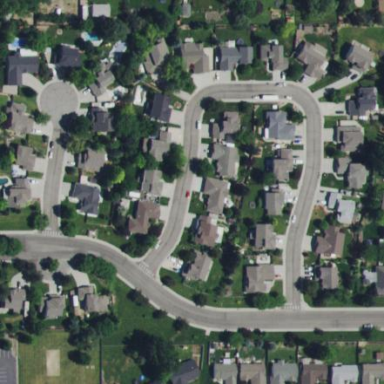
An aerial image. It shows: Sidewalk.